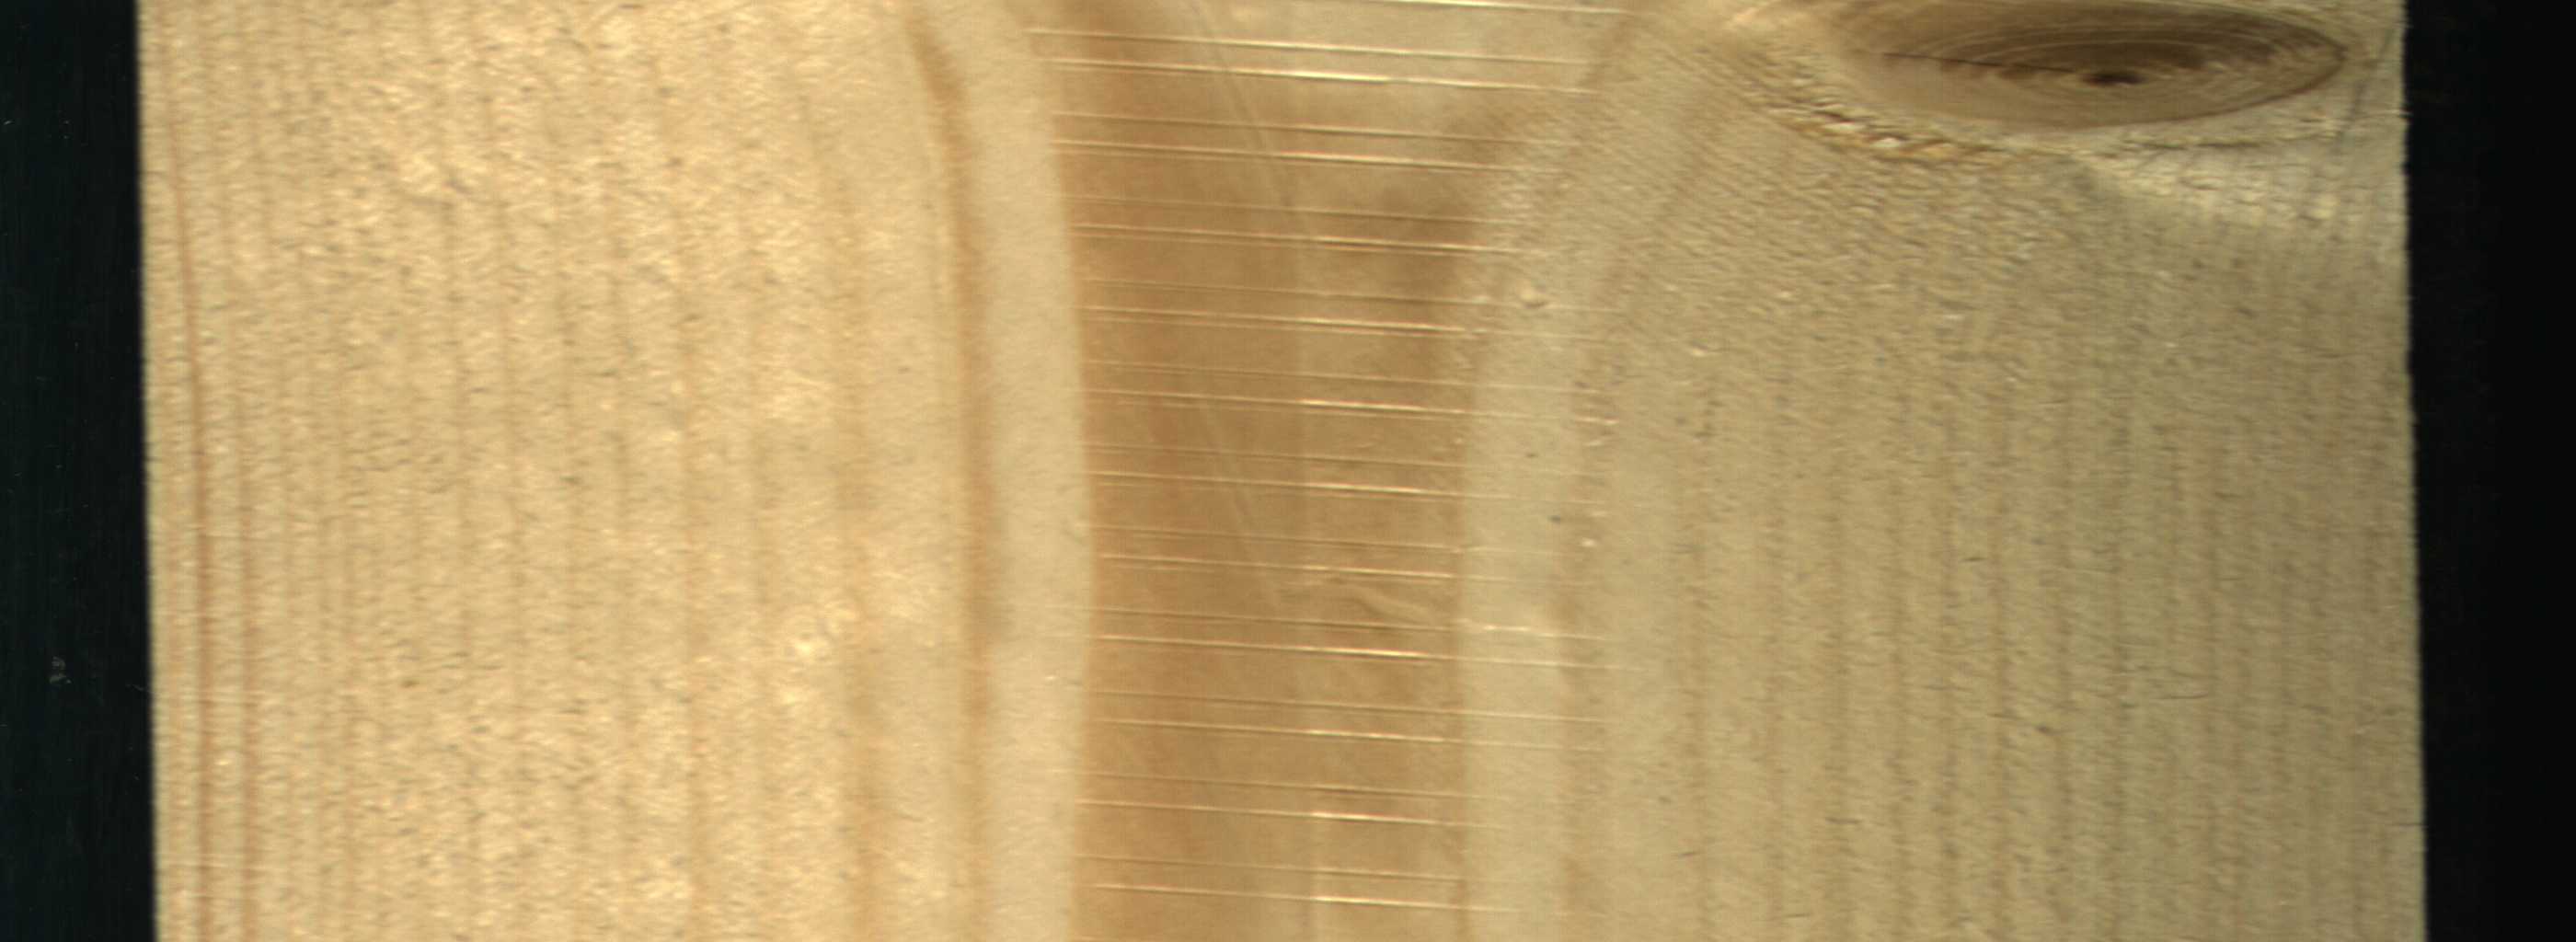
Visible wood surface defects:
Live_Knot